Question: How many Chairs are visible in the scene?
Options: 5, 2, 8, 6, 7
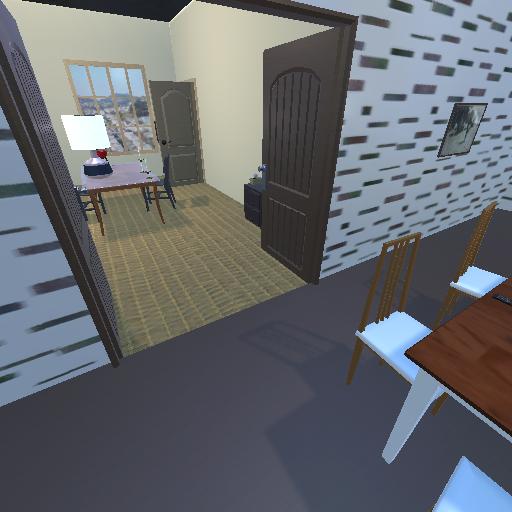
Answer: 5